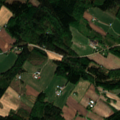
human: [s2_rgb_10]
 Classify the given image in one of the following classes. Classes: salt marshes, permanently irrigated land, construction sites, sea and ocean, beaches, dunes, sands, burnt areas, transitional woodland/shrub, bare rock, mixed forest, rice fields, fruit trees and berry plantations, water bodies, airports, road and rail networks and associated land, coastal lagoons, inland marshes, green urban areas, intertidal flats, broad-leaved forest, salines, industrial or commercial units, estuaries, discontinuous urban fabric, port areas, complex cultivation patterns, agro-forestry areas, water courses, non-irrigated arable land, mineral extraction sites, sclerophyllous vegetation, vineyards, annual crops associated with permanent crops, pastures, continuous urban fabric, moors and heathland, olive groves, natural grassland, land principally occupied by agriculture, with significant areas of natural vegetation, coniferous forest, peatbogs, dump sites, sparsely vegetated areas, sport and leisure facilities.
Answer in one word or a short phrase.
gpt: land principally occupied by agriculture, with significant areas of natural vegetation, broad-leaved forest, coniferous forest, mixed forest, transitional woodland/shrub